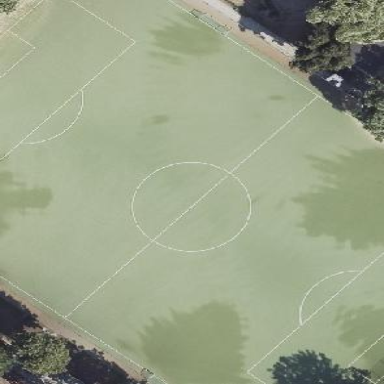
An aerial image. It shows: Soccer pitch with tartan surface for leisure sports activities.